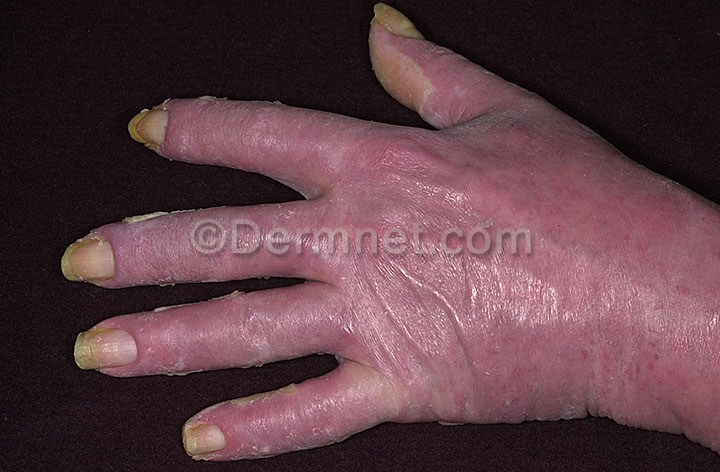
Disease: Psoriasis pictures Lichen Planus and related diseases